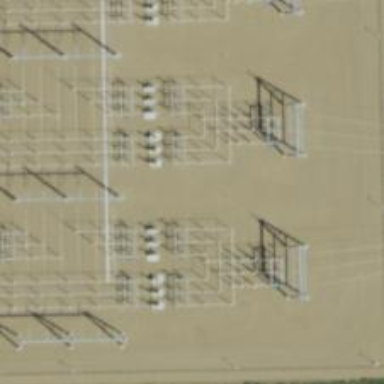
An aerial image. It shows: Switch for power supply.